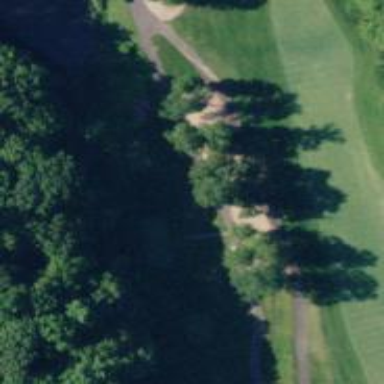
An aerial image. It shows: Footway that resembles golf path.